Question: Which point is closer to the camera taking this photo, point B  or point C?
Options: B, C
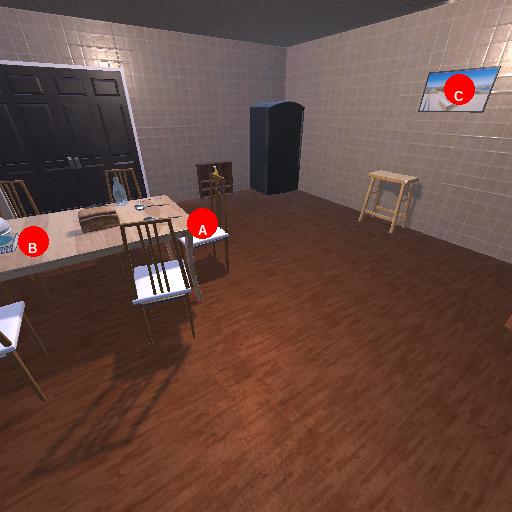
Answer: B